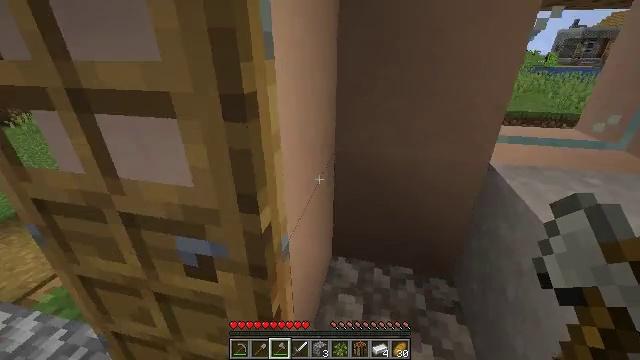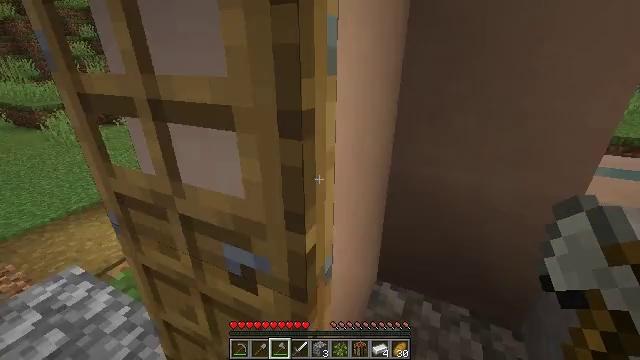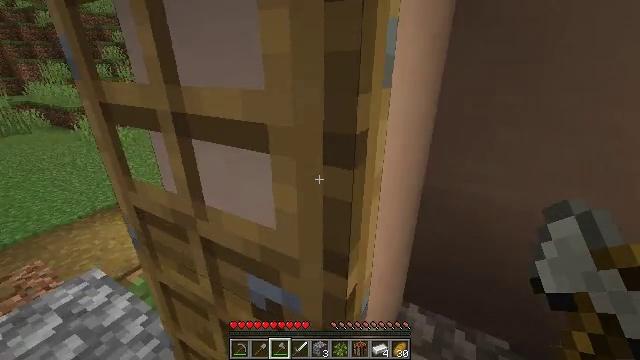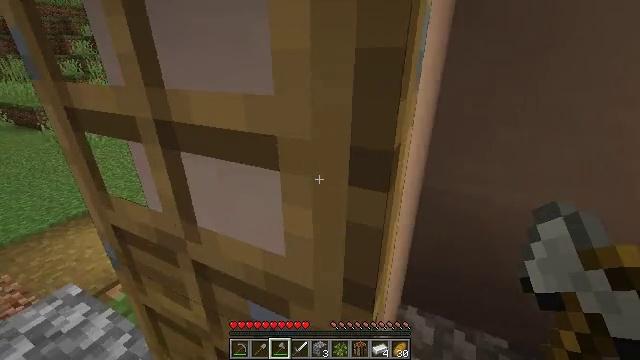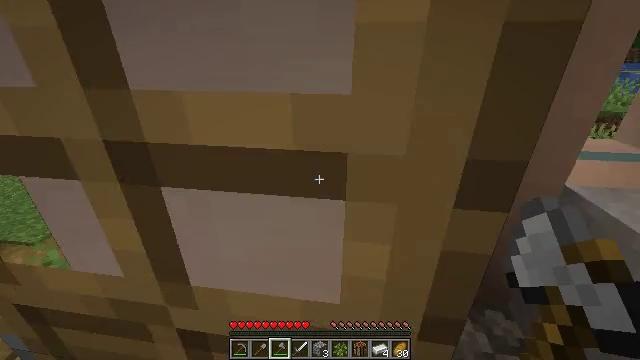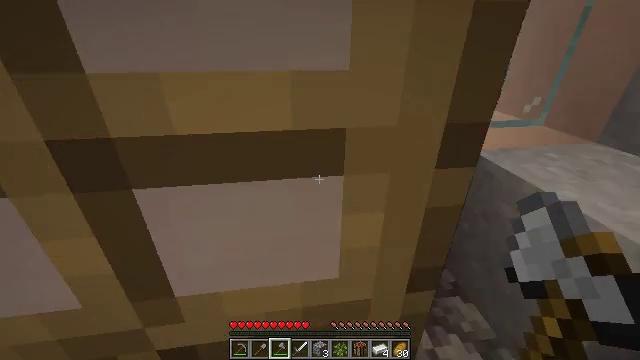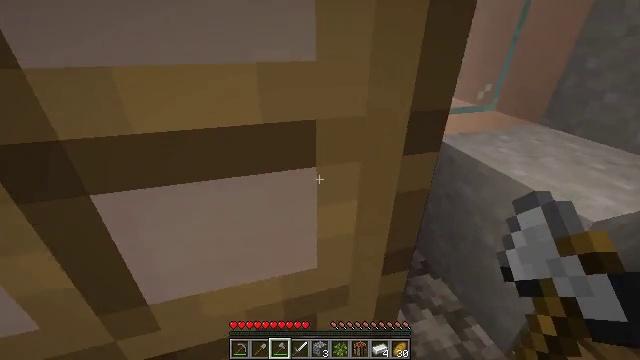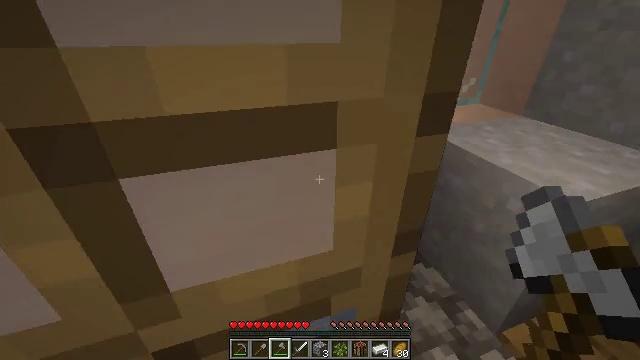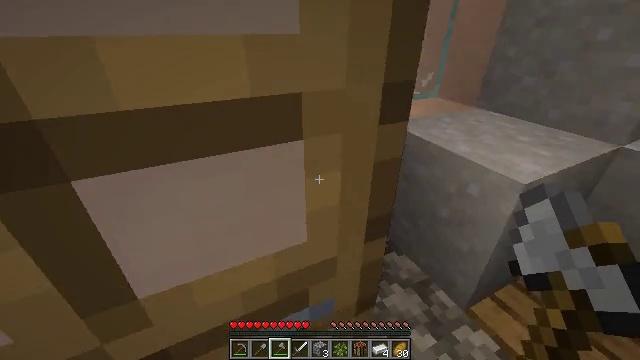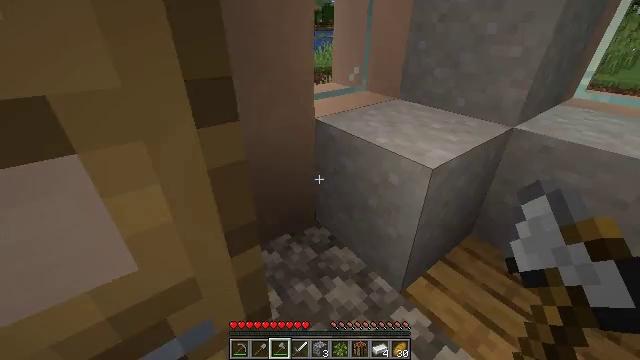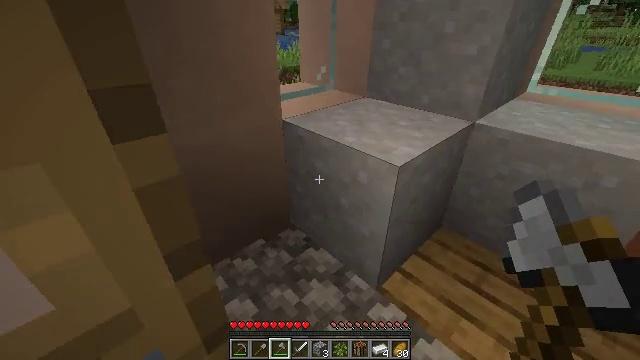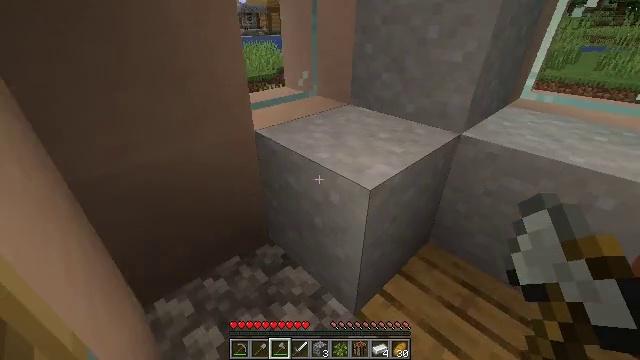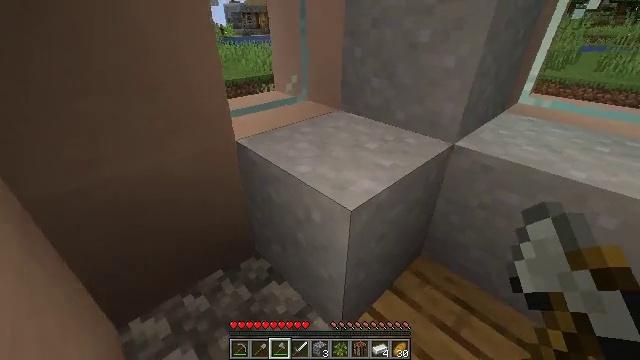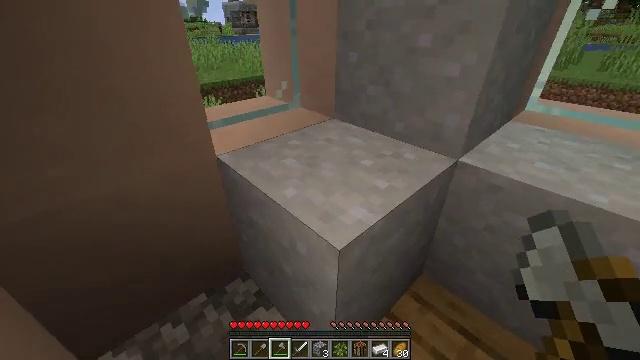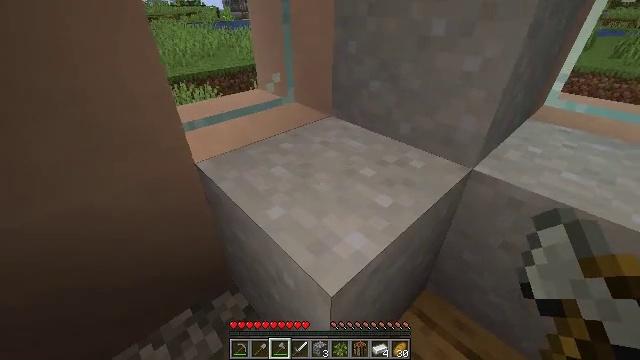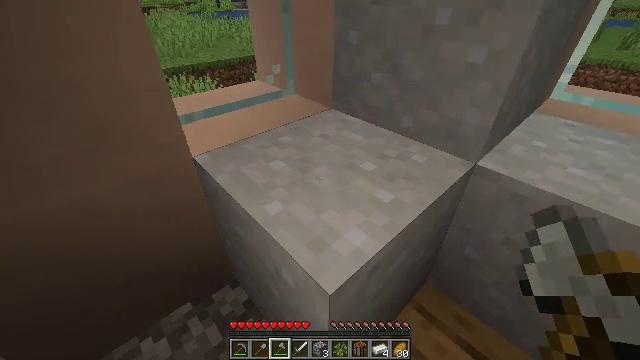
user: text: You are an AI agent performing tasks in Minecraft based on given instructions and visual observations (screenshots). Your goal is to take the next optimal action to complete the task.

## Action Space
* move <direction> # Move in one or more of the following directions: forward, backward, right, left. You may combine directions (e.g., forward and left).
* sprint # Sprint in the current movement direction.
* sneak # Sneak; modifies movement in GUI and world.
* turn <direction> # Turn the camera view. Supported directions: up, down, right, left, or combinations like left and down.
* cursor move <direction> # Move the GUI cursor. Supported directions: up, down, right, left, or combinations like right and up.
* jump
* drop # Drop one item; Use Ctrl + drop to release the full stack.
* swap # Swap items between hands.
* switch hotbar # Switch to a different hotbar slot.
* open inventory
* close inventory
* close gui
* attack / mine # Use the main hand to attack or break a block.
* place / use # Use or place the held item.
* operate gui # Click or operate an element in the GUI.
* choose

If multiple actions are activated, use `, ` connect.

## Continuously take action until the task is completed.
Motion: motion action
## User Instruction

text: Collect clay by holding down the left mouse button.
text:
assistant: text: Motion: move forward and move left, turn left and up
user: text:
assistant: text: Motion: move forward and move left, turn left
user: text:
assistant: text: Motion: move forward and move left, turn right
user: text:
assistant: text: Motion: move forward, turn right and down
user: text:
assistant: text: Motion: turn right and down
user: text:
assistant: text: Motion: turn right and down
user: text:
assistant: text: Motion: turn right
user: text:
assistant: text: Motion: move right, turn right
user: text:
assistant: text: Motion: move forward and move right, turn right
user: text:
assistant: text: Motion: move forward and move right, turn right
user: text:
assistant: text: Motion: move forward and move right
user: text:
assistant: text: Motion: move forward
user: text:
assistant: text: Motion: move forward
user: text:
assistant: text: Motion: turn down
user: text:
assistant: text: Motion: turn down
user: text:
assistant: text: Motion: switch to hotbar 1
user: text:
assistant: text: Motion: switch to hotbar 1
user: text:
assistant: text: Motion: attack / mine, switch to hotbar 1
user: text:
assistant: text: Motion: attack / mine
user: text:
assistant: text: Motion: turn right and down, attack / mine
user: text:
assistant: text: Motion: turn right, attack / mine
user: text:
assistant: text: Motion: turn right, attack / mine
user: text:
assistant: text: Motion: turn right, attack / mine
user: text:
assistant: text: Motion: attack / mine
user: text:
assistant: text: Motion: attack / mine
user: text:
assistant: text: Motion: attack / mine
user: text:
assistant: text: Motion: attack / mine
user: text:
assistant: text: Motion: attack / mine
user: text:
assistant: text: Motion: attack / mine
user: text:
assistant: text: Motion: attack / mine